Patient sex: M
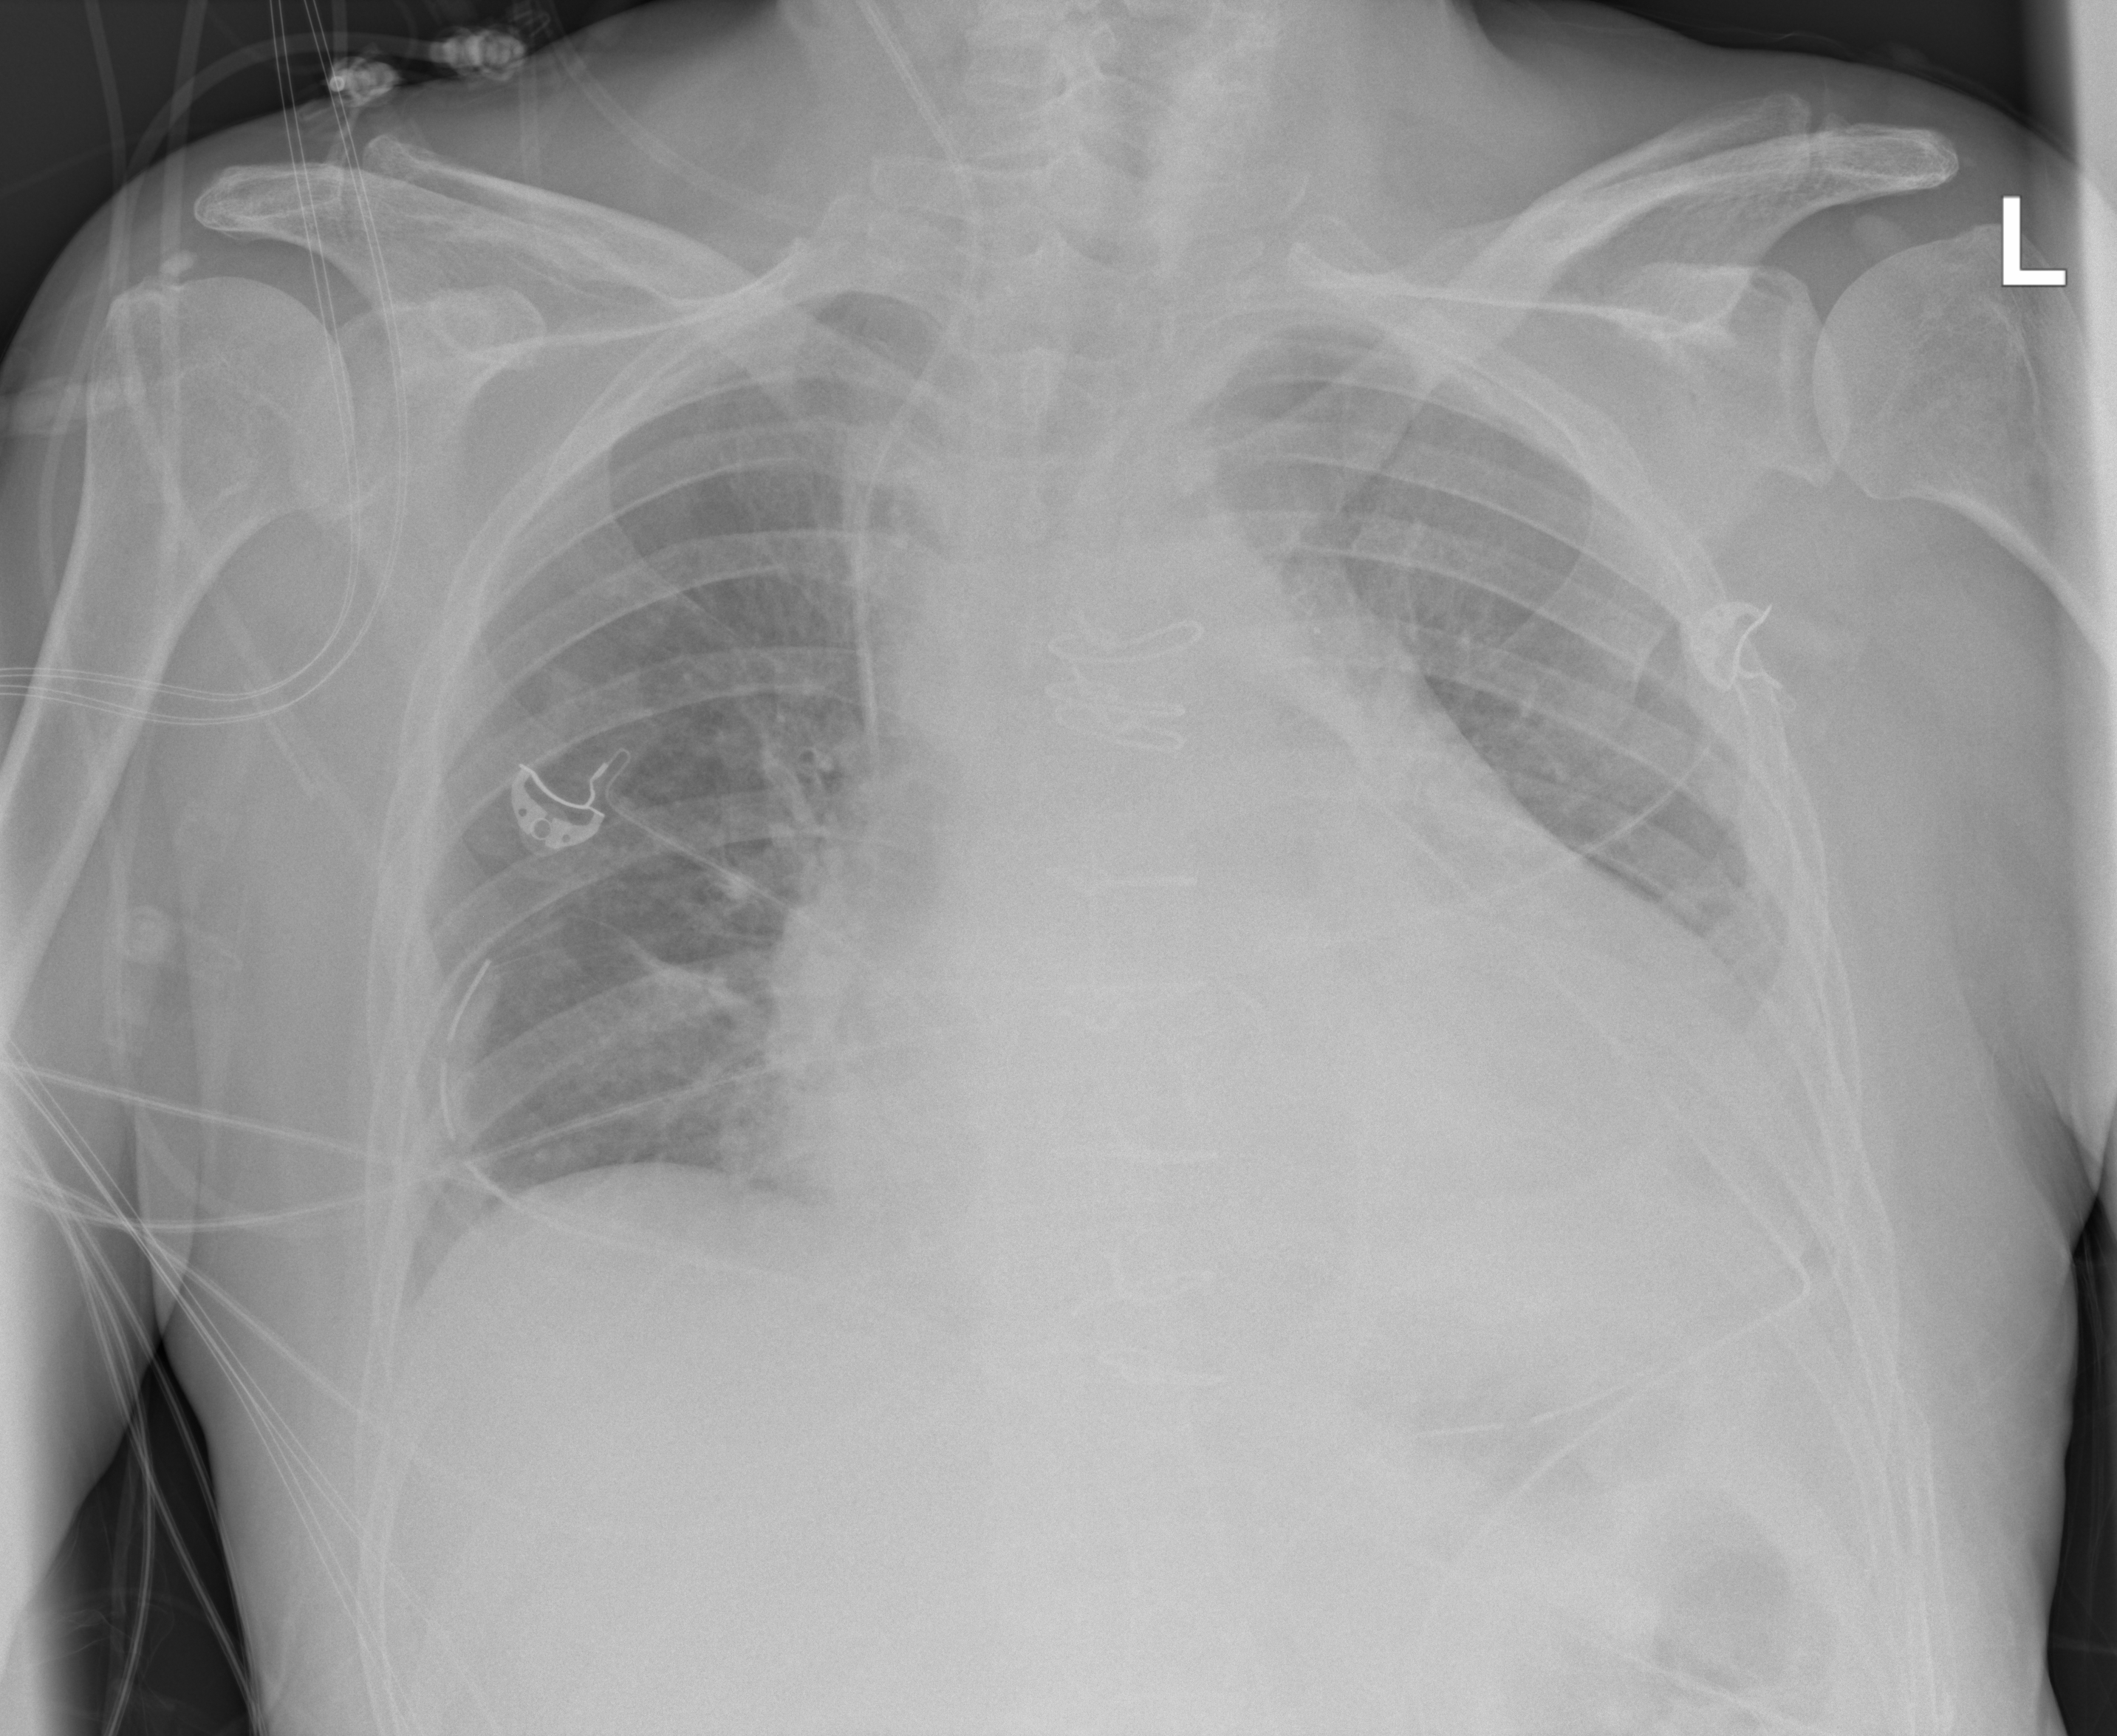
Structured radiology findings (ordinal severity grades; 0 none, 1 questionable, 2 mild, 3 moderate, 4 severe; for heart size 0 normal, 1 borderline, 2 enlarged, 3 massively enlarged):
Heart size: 2
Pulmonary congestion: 2
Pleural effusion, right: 0
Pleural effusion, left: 2
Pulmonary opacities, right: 0
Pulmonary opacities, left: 0
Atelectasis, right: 2
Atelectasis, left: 2